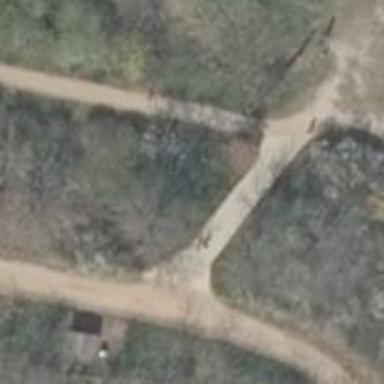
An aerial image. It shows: Footway.